Question: Im trying to build a weekly calendar for IOS.

The problem with that sample is code is: the usage of an array
'''
let dates = ["7/10/2017", "7/11/2017", "7/12/2017", "7/13/2017", "7/14/2017", "7/15/2017", "7/16/2017"]
func spreadsheetView(_ spreadsheetView: SpreadsheetView, cellForItemAt indexPath: IndexPath) -> Cell? {
if case (1...(dates.count + 1), 0) = (indexPath.column, indexPath.row) {
let cell = spreadsheetView.dequeueReusableCell(withReuseIdentifier: String(describing: DateCell.self), for: indexPath) as! DateCell
cell.label.text = dates[indexPath.column - 1]
return cell
'''
Filling that array with real dates from 01.01.2000 - 31.12.2099 e.g. leads to really bad performance of the app.
Does anyone know how to display the current Dates in an more elegant way?
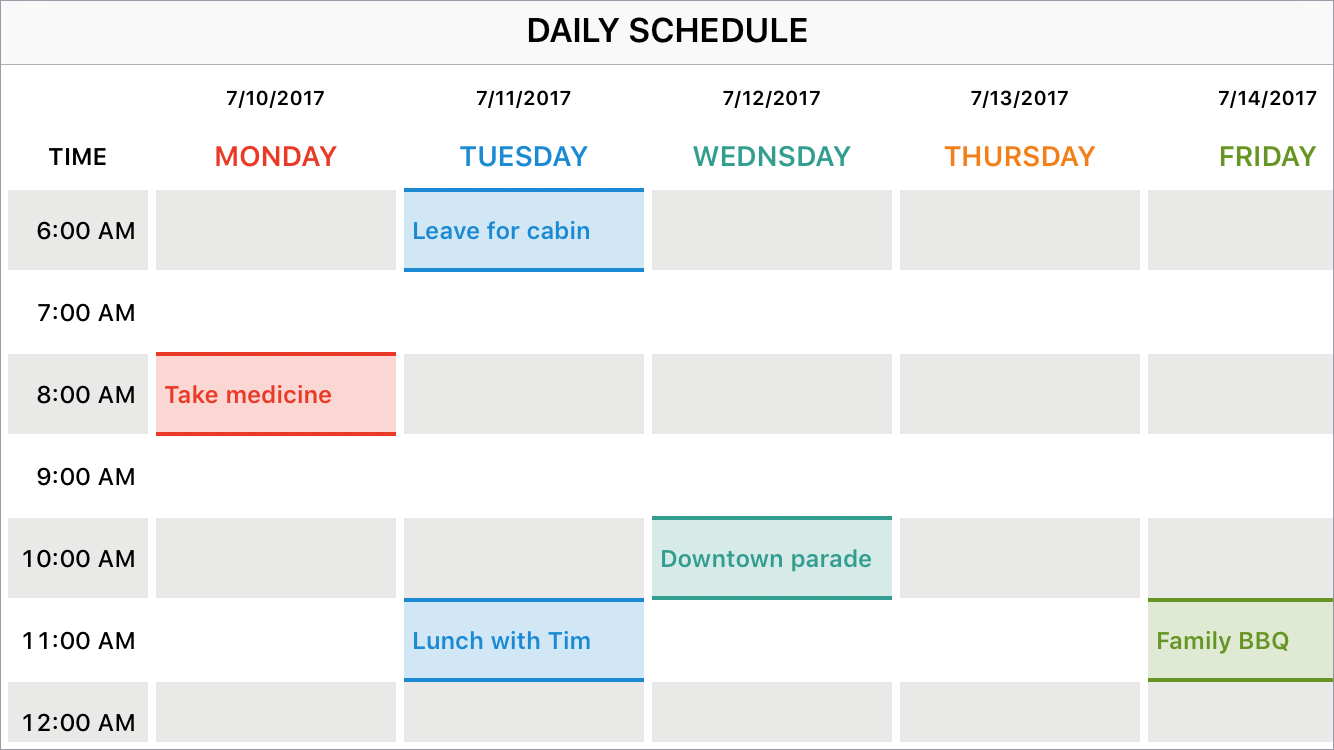
Answer: You could do so by using the following extension:
See here : <URL>
'''
extension Date{
func generateDatesArrayBetweenTwoDates(startDate: Date , endDate:Date) ->[Date]
{
var datesArray: [Date] = [Date]()
var startDate = startDate
let calendar = Calendar.current
let fmt = DateFormatter()
fmt.dateFormat = "yyyy-MM-dd"
while startDate <= endDate {
datesArray.append(startDate)
startDate = calendar.date(byAdding: .day, value: 1, to: startDate)!
}
return datesArray
}
}
'''
Usage:
'''
let dates = Date().generateDatesArrayBetweenTwoDates(startDate: Your Start Date Object , endDate: Your End Date Object)
'''